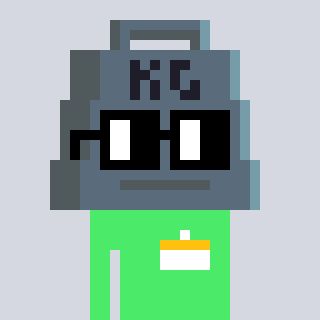
a pixel art character with square black glasses, a weight-shaped head and a teal-colored body on a cool background